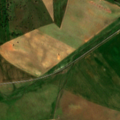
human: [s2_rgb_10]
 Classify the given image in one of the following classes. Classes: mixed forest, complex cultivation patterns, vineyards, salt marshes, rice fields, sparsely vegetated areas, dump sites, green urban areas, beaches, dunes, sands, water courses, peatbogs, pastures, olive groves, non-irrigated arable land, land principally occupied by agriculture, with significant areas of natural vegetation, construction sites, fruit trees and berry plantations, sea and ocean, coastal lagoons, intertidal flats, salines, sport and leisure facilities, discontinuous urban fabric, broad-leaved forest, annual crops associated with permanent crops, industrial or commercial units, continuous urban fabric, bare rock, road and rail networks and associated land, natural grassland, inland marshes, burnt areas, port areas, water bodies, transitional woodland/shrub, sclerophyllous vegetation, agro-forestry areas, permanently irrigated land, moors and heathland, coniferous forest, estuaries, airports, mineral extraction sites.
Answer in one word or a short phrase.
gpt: non-irrigated arable land, agro-forestry areas